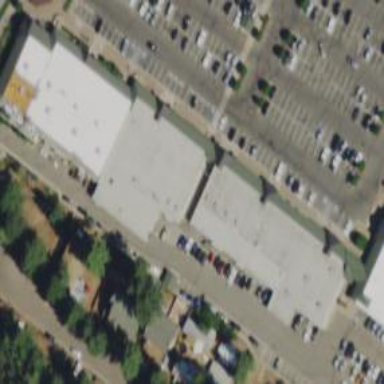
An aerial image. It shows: Commercial building.